Milling tool wear sample.
Tool blade image: 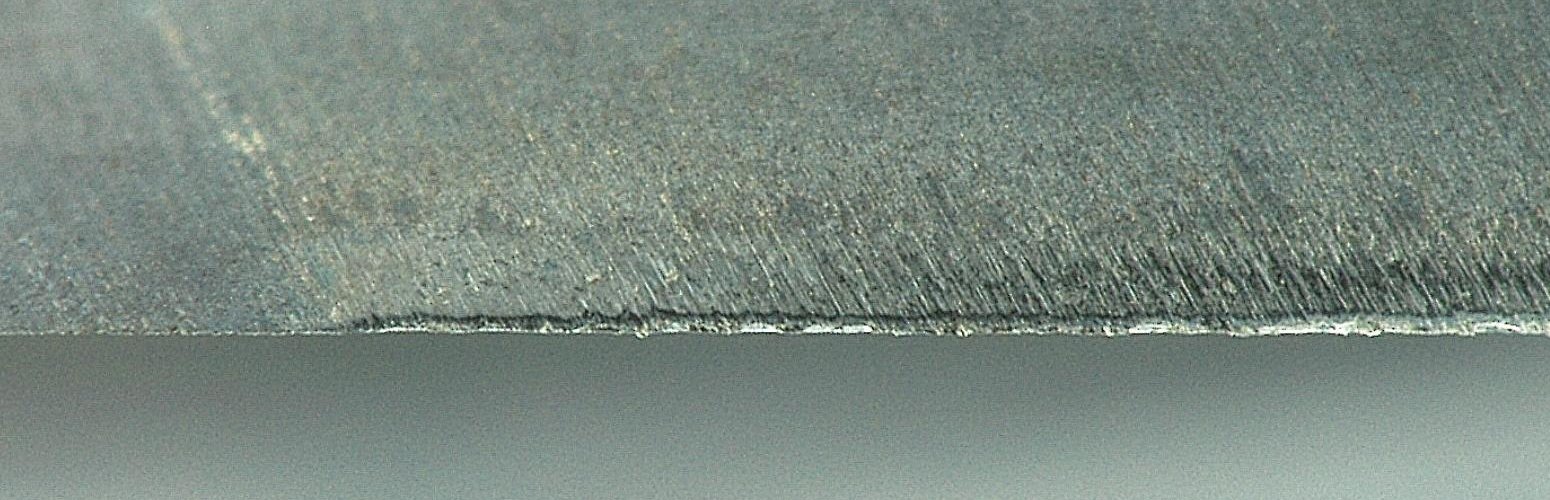
Chip image: 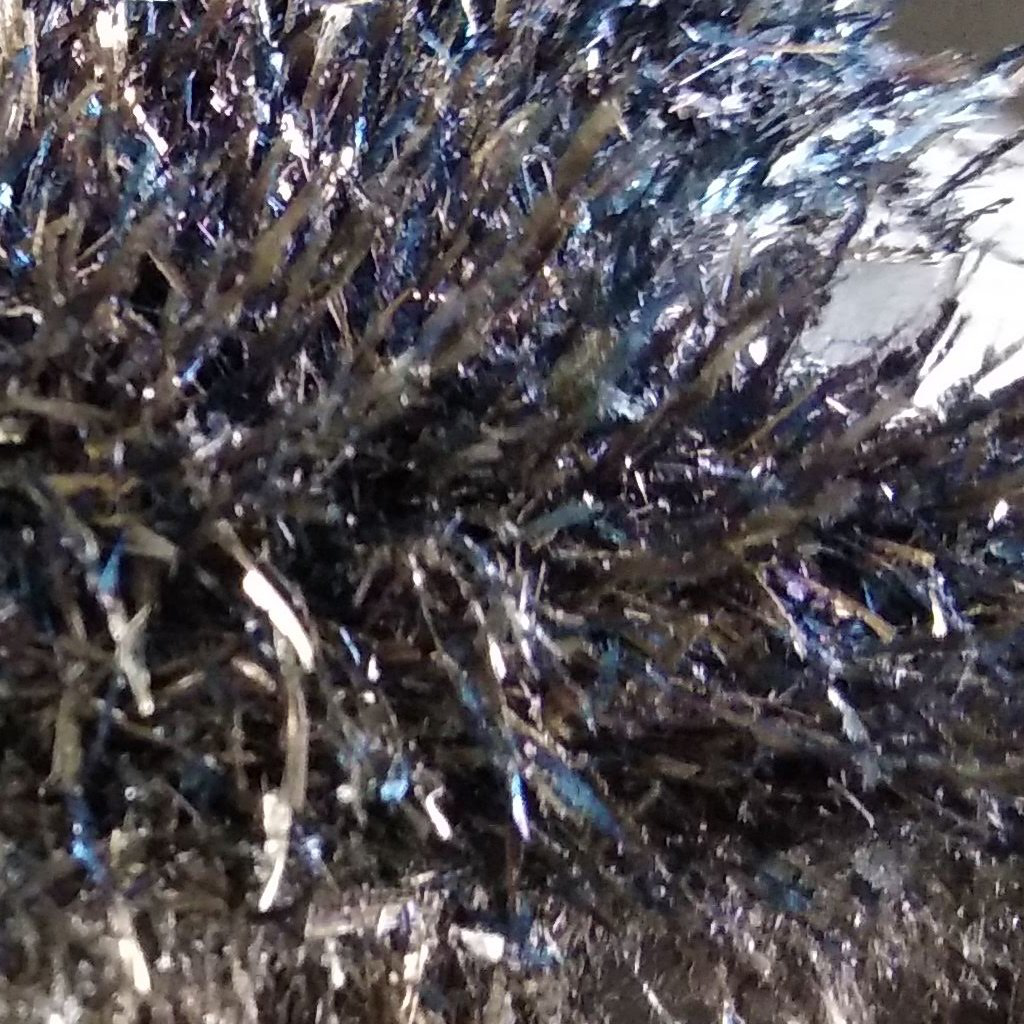
Workpiece image: 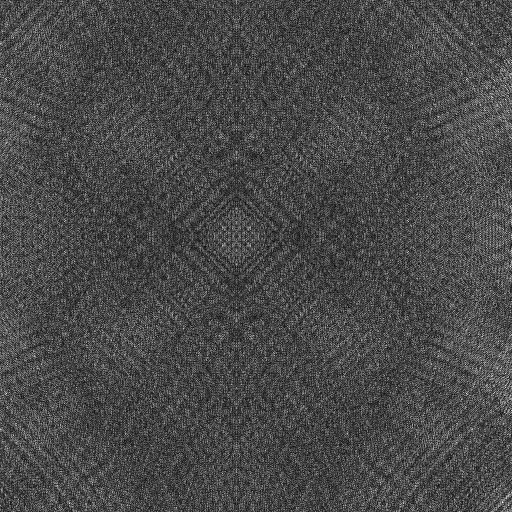
Tool wear state: sharp
Gaps: 0
Flank wear: 37.31
Overhang: 13.94
Force-signal Mel-spectrograms (X, Y, Z axes): 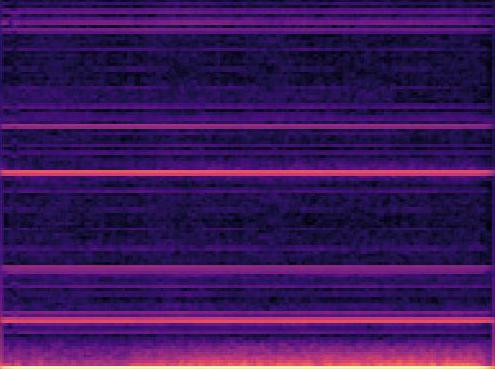 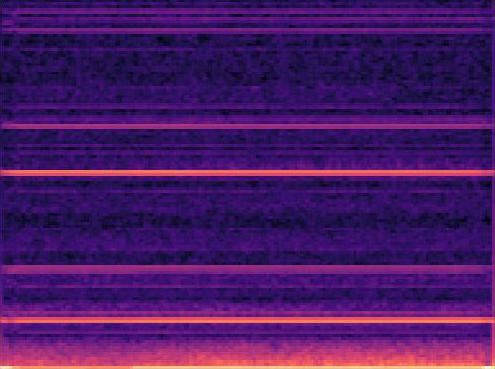 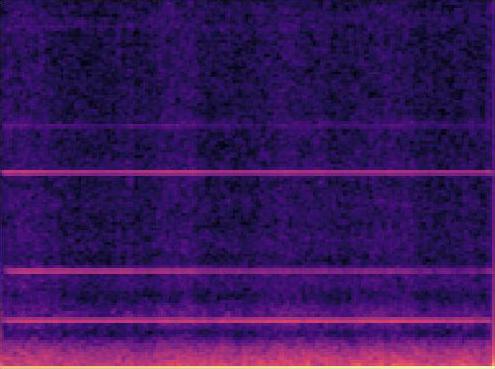
Force-signal scalograms (X, Y, Z axes): 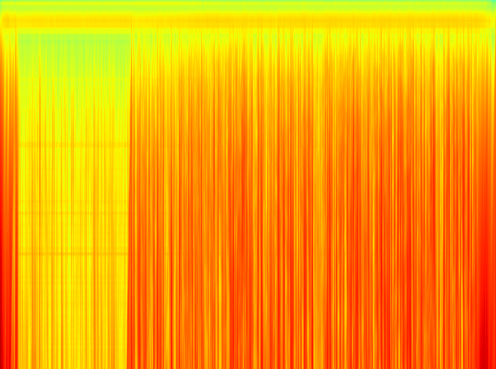 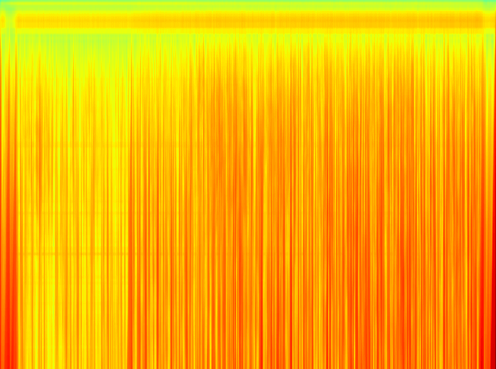 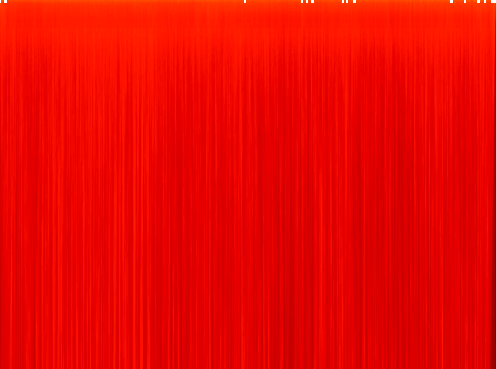
Force phase: initial_break_in_wear